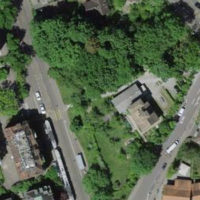
EUNIS habitat code: 54
Species observed at this site:
Primula veris
Vicia sepium